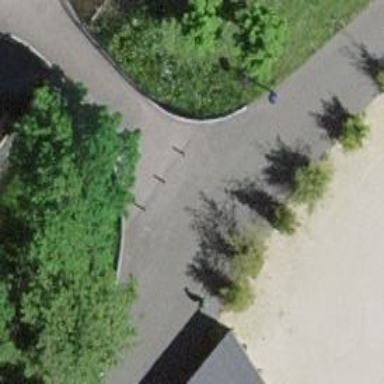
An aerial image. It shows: Bollard.